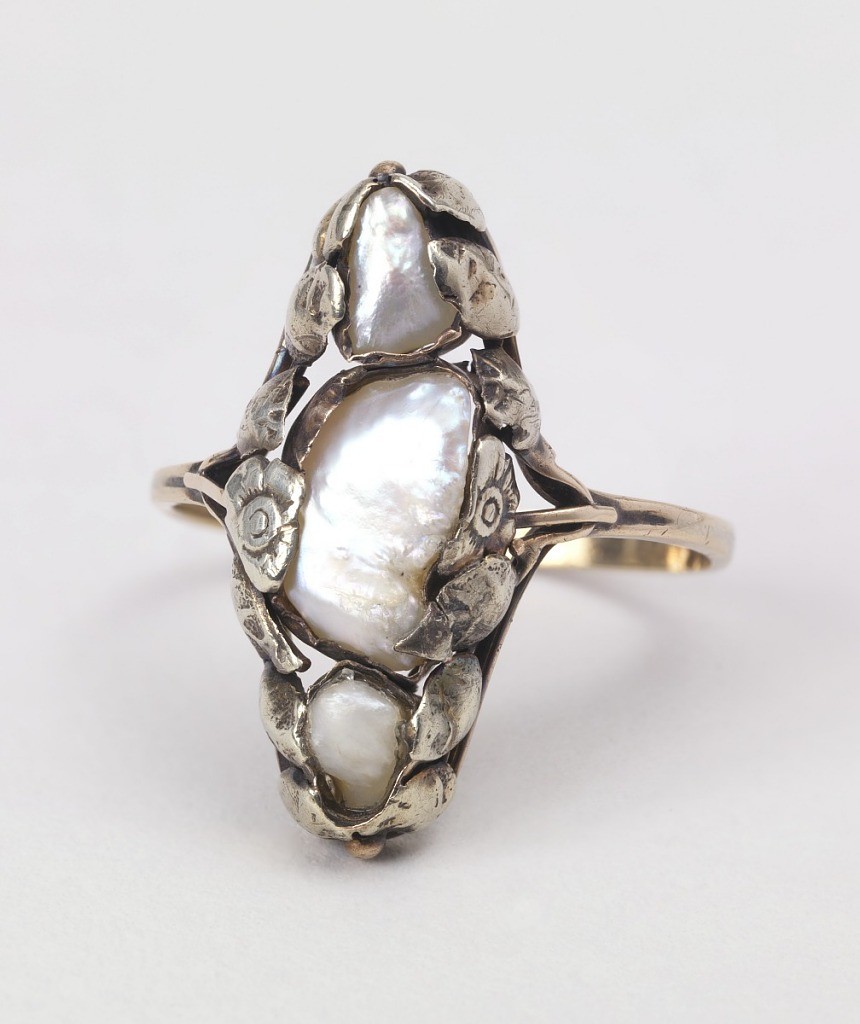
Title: Finger ring
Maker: The Kalo Shop, 1900–1970
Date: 1905–14
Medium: Wrought gold, baroque pearls
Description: Three irregular freshwater pearls aligned vertically and framed within a border of gold flowers and leaves, mounted on a thin gold band.